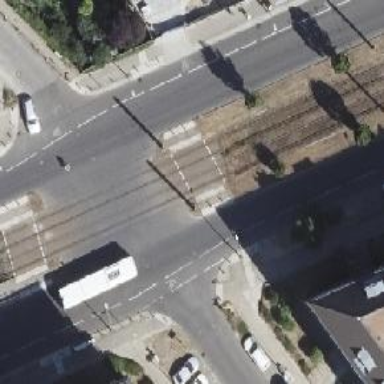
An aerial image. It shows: Tram crossing on the railway.